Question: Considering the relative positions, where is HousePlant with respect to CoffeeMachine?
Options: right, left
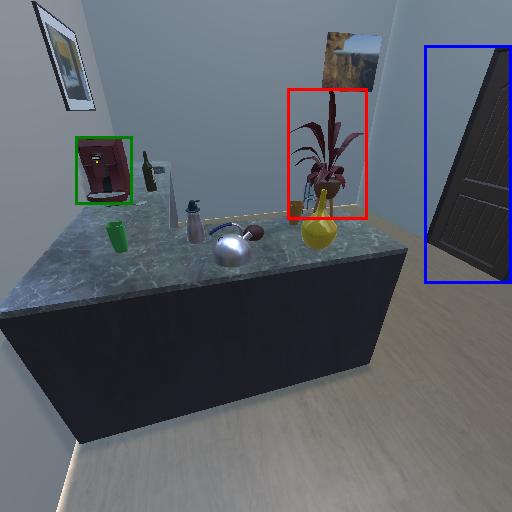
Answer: right